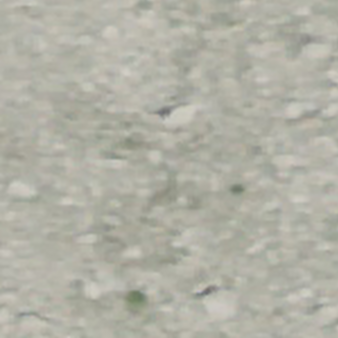
Label: other